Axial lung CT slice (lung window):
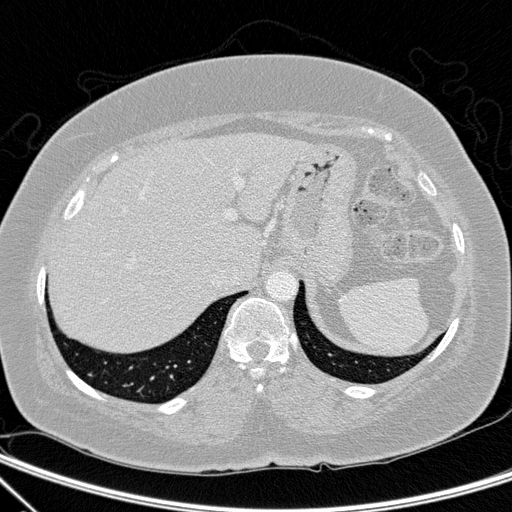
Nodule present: no